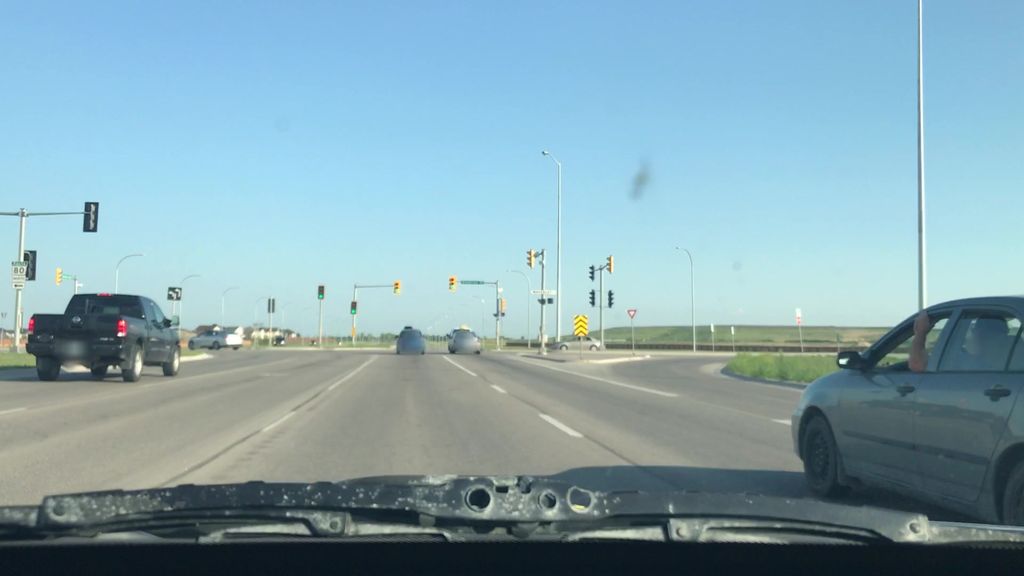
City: winnipeg